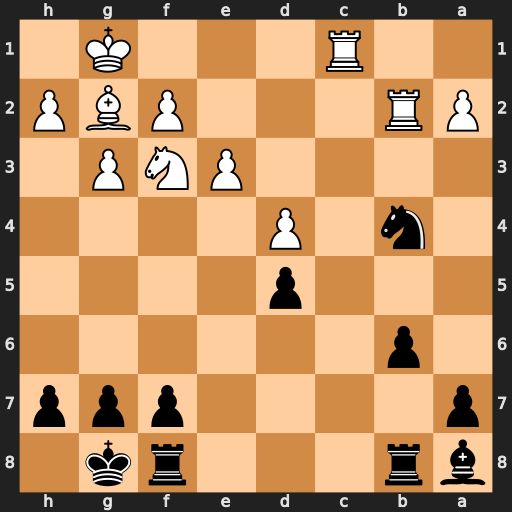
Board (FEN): br3rk1/p4ppp/1p6/3p4/1n1P4/4PNP1/PR3PBP/2R3K1
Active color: b
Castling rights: -
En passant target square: -
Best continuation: Nd3 Rcb1 Nxb2